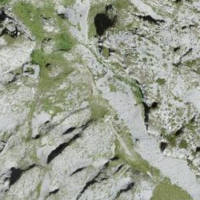
EUNIS habitat code: 26
Species observed at this site:
Cystopteris alpina